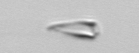
Label: Calciopappus